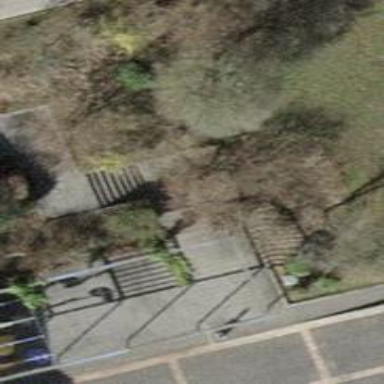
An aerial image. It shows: Set of steps made of paving stones.